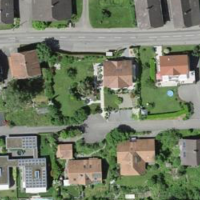
EUNIS habitat code: 55
Species observed at this site:
Cerastium tomentosum